Field crop: tomato
Growth stage: 1
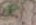
Species: solanum